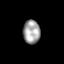
Tissue: skin
Cell type: Others
Senescence score: 0.6939
Nuclear area (px): 397
Mean DAPI intensity: 161.3